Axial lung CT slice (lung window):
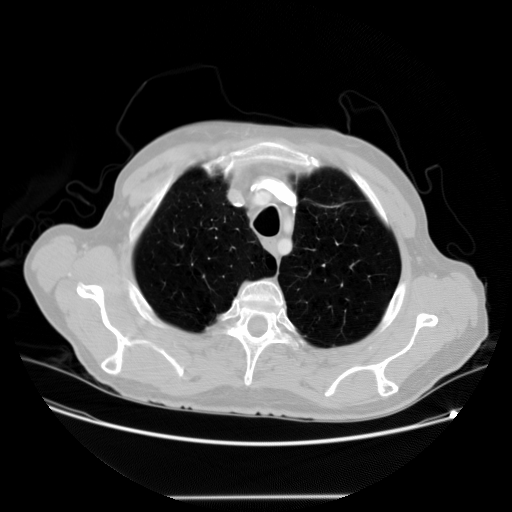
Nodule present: no